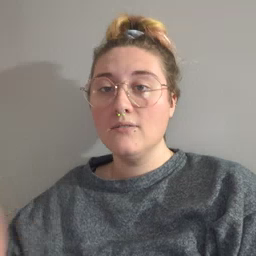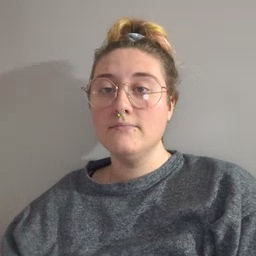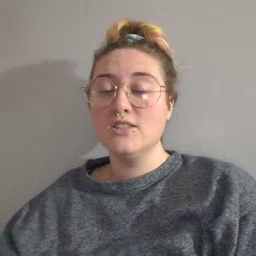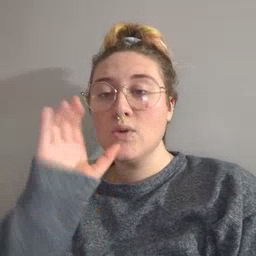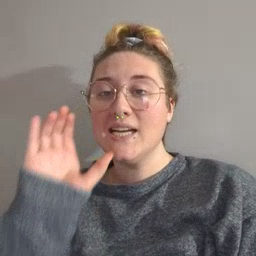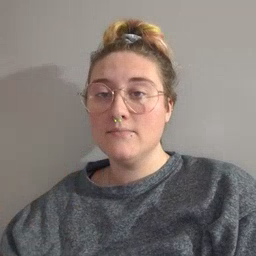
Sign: drink